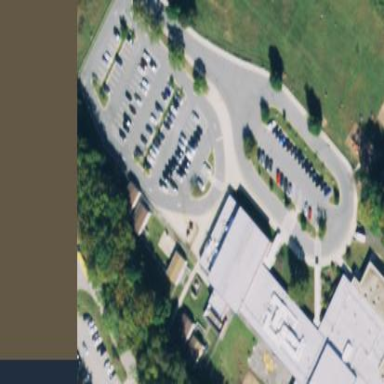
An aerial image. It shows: School.